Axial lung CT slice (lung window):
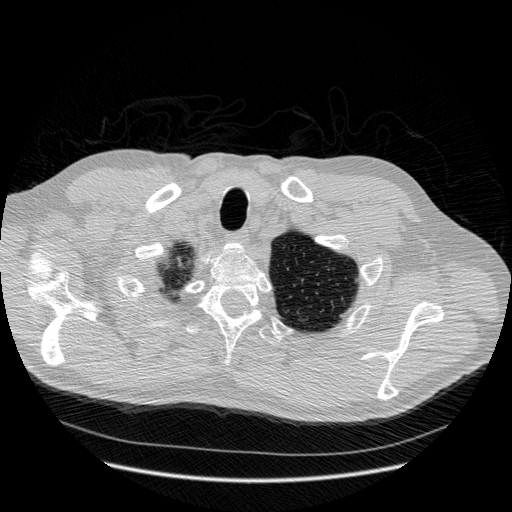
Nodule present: no